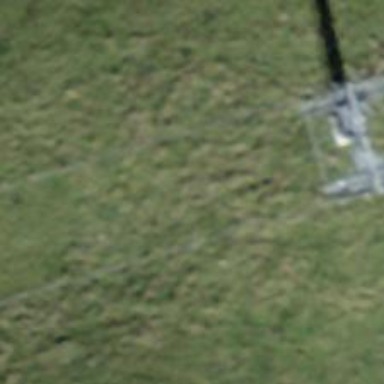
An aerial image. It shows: Pylon for aerialway.